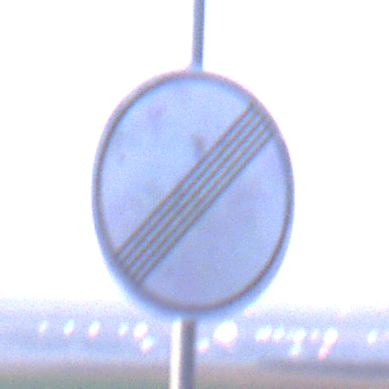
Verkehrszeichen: EndeSaemtlicherBegrenzungen
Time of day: SunriseSunset
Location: Outdoor (Nature)
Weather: Clear
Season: NotSpecified
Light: Natural